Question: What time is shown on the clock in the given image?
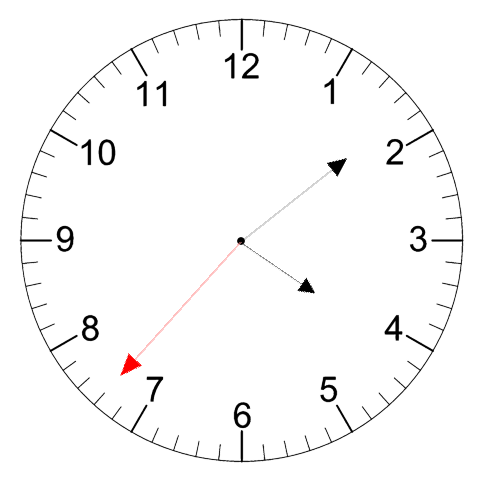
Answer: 04:08:37